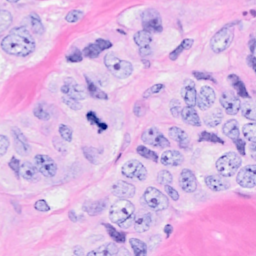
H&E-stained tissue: Breast